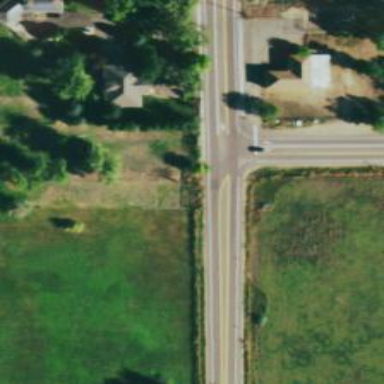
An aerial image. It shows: Road with stop sign.